Interaction volume radius: 5 \u00c5
Interaction volume height: 20 \u00c5
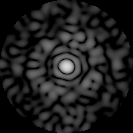
Disorder parameter: 0.8533